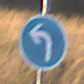
Verkehrszeichen: VorgeschriebeneFahrtrichtungLinks
Umgebung: Outdoor, Nature
Tageszeit: SunriseSunset
Wetter: Clear
Licht: Natural
Jahreszeit: NotSpecified
Kontrast: HighContrast